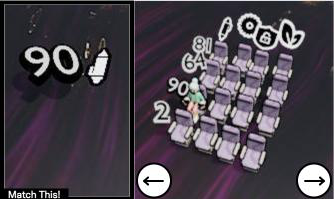
Task: seats
Answer: yes